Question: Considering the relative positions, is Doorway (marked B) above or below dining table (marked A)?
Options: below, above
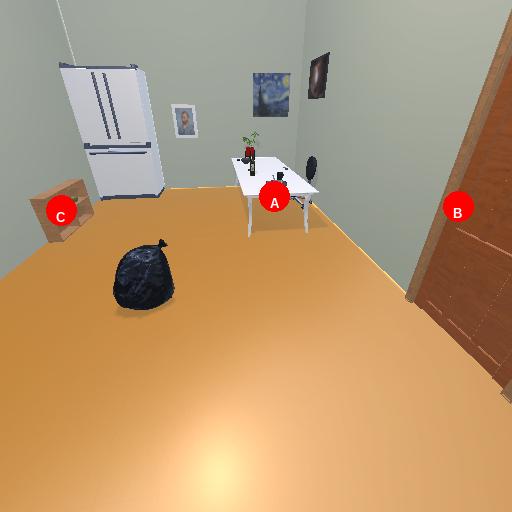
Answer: below